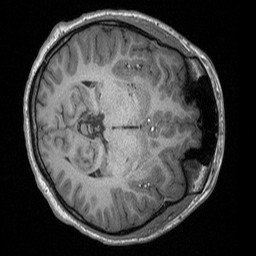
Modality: T1w
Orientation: axial
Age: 21
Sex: male
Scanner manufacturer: siemens
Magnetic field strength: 3 T
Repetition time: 1.64 s
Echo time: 0.00234 s